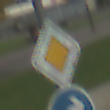
Verkehrszeichen: Vorfahrtsstrasse
Zusatzzeichen unten: VorgeschriebeneFahrtrichtungRechts
Umgebung: Outdoor, Urban
Tageszeit: MorningAfternoon
Wetter: PartlyCloudy
Licht: Natural
Jahreszeit: NotSpecified
Kontrast: LowContrast